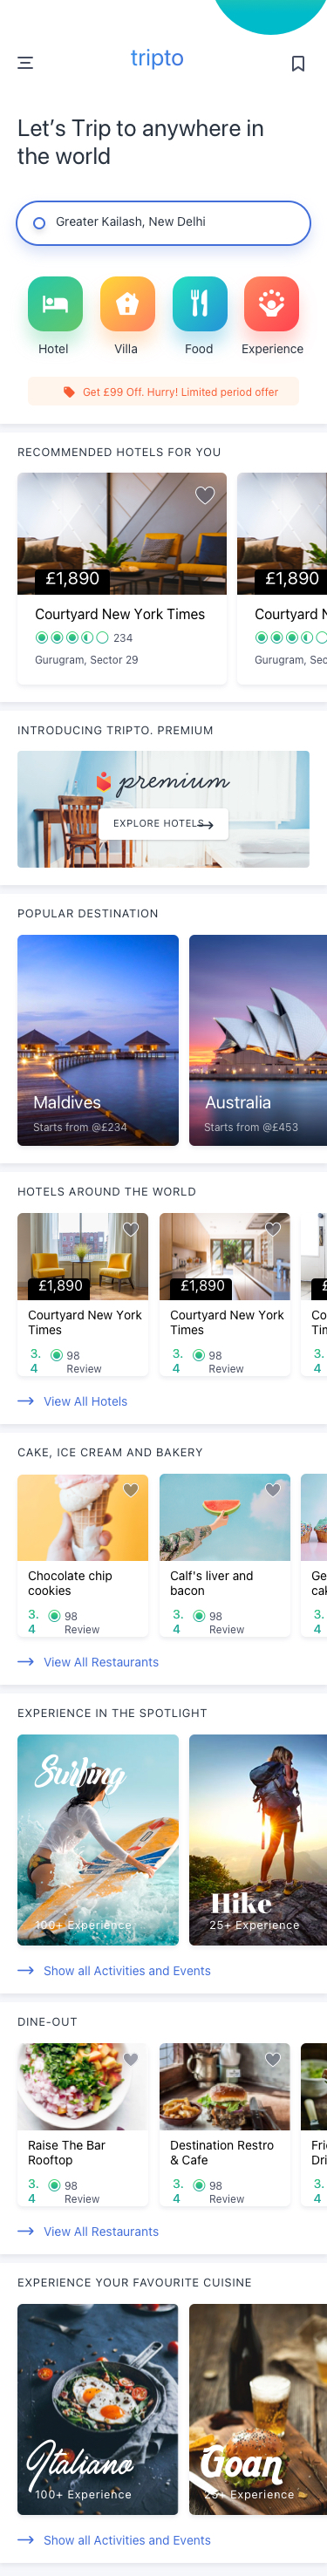
Text in this UI design:
tripto
Let’s Trip to anywhere in the world
Hotel
Villa
Food
Experience
Greater Kailash, New Delhi
Get £99 Off. Hurry! Limited period offer
Recommended Hotels for you
234
Courtyard New York Times
£1,890
Gurugram, Sector 29
Courtyard New York Times
£1,890
Gurugram, Sector 29
View All Hotels
Hotels Around the world
98 Review
3.4
Courtyard New York Times
£1,890
3.4
Courtyard New York Times
£1,890
98 Review
3.4
Courtyard New York Times
£1,890
Popular Destination
Maldives
Starts from @£234
Australia
Starts from @£453
Starts from @£234
Show all Activities and Events
Experience In the Spotlight
100+ Experience
25+ Experience
Starts from @£234
Introducing Tripto. Premium
EXPLORE Hotels
View All Restaurants
Cake, Ice Cream and Bakery
98 Review
3.4
Chocolate chip cookies
3.4
German chocolate cake
98 Review
3.4
Calf's liver and bacon
Show all Activities and Events
Experience Your Favourite Cuisine
100+ Experience
25+ Experience
Starts from @£234
View All Restaurants
Dine-Out
98 Review
3.4
Raise The Bar Rooftop
3.4
Friction The Drinkery
98 Review
3.4
Destination Restro & Cafe